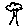
Label: tree